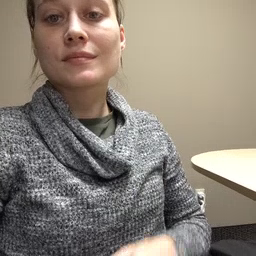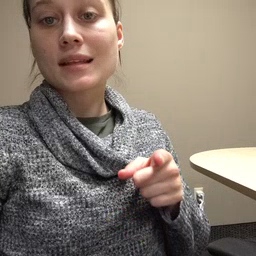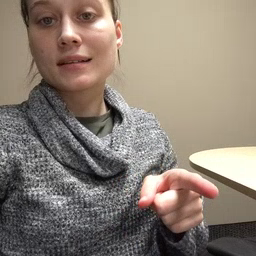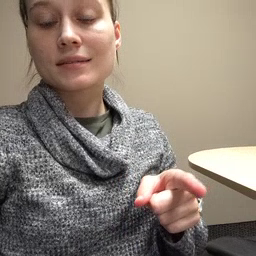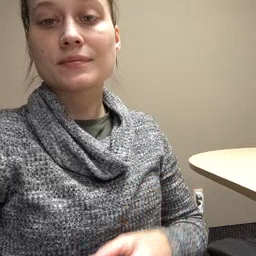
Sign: hesheit